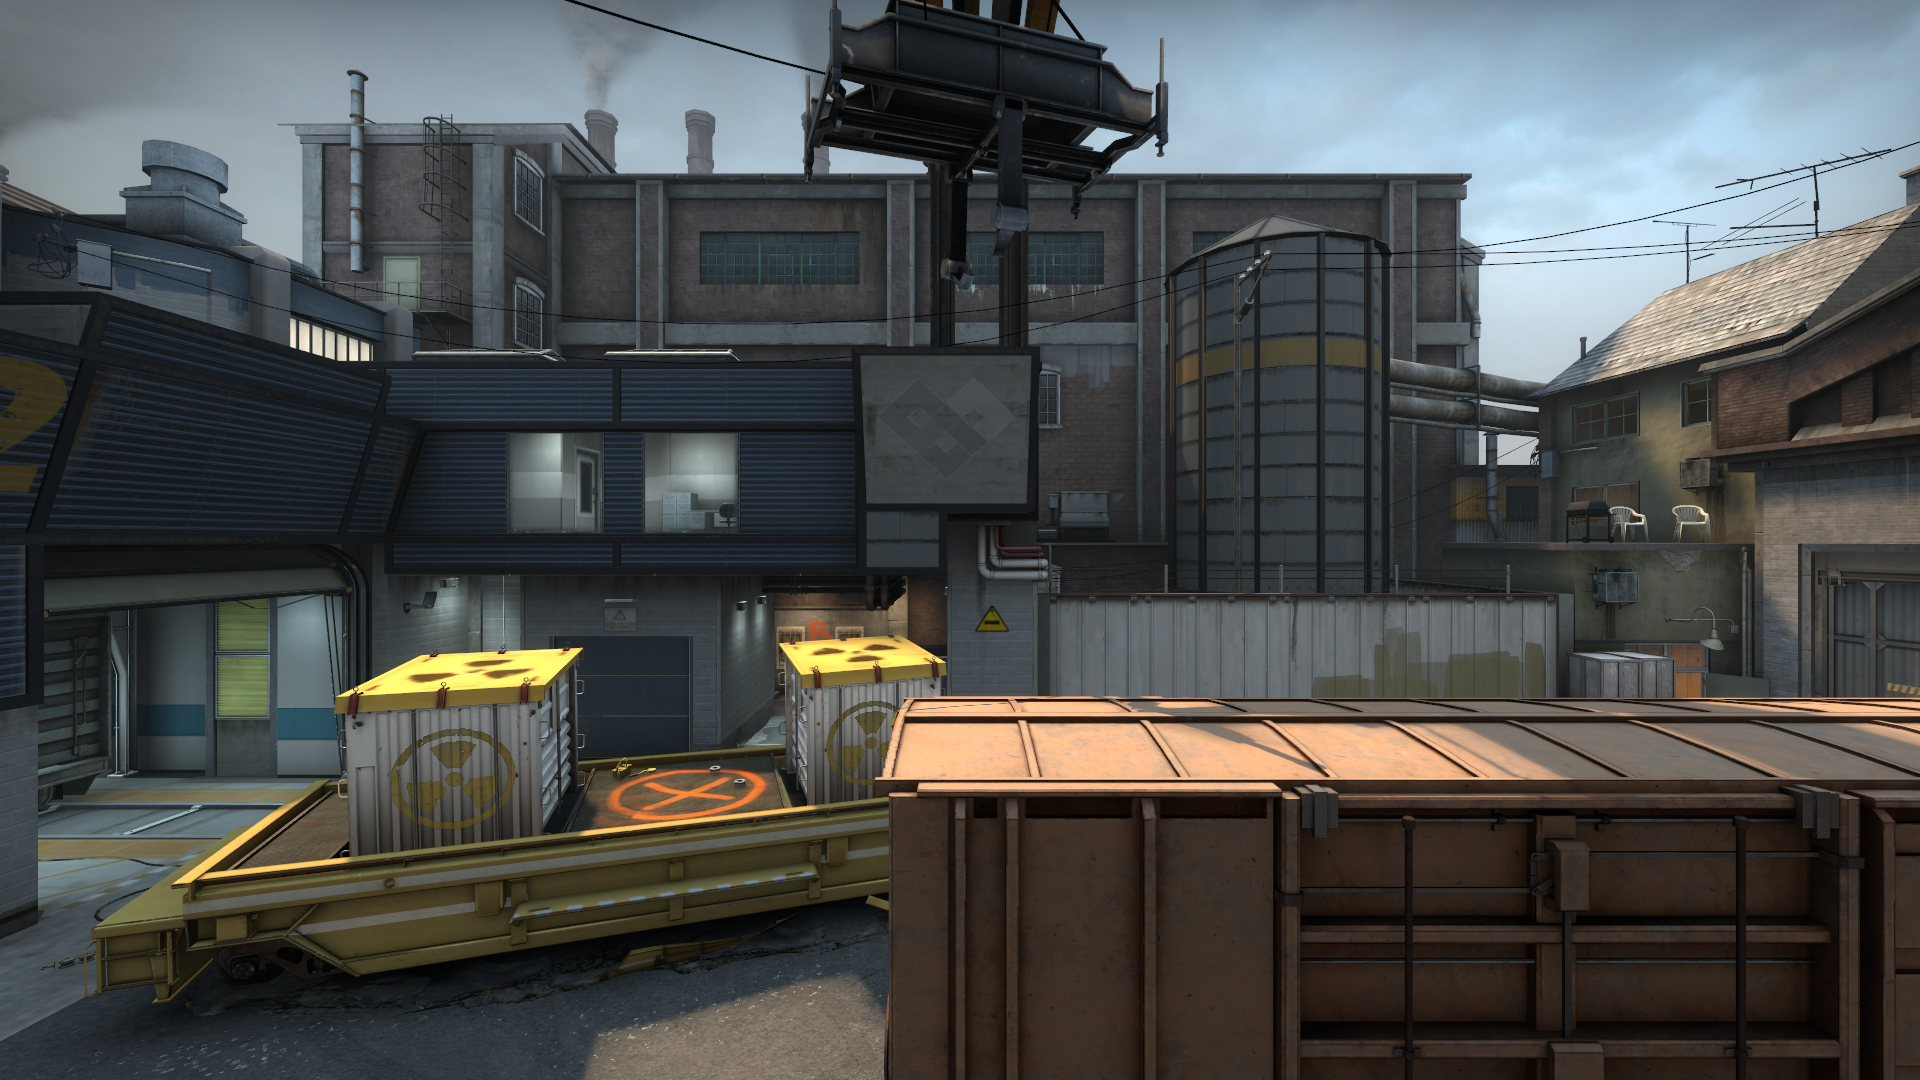
Map: de_train